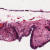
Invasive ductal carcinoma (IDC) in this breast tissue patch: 0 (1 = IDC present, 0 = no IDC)